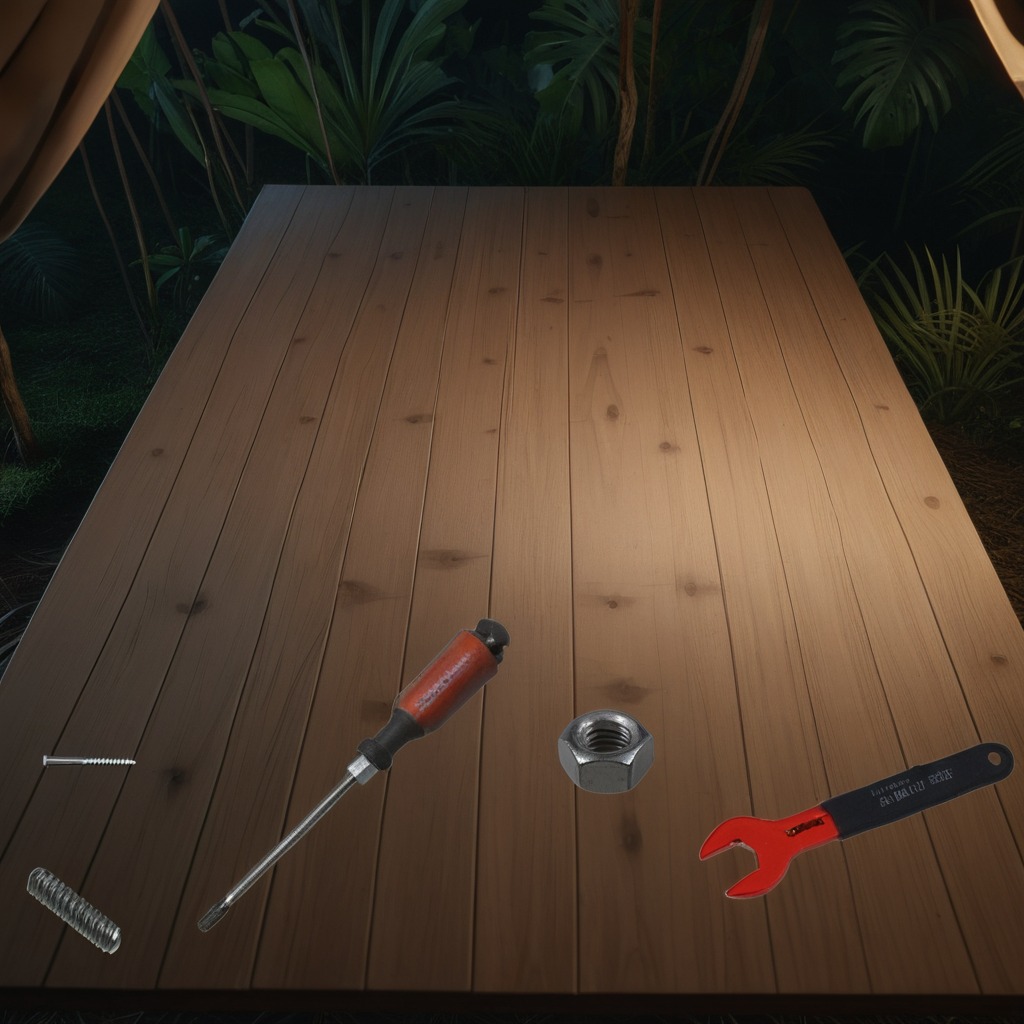
A metal machine screw, a coiled metal spring, a screwdriver, a metal nut, and a wrench are lying on the wooden table inside a jungle field workshop tent at night.